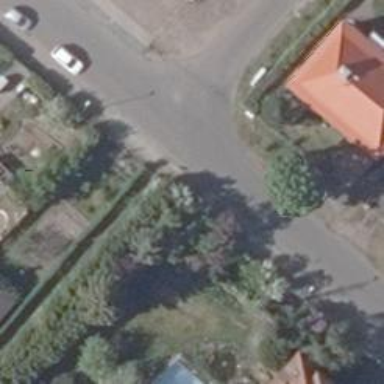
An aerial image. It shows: Residential road with asphalt surface. There are sidewalks on both sides of the road.